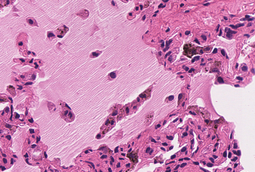
Tumor epithelial tissue: no
Tumor-associated stroma tissue: yes
Normal tissue: no